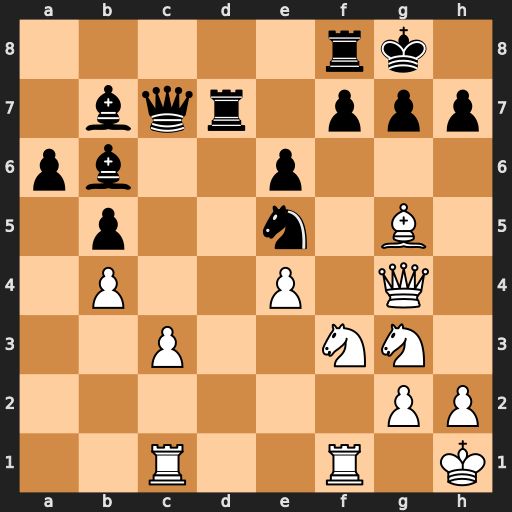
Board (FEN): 5rk1/1bqr1ppp/pb2p3/1p2n1B1/1P2P1Q1/2P2NN1/6PP/2R2R1K
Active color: w
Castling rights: -
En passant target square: -
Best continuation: Nxe5 Qxe5 Bf6 Qxf6 Rxf6